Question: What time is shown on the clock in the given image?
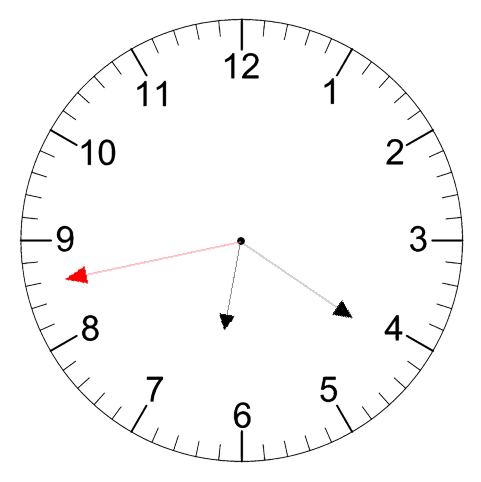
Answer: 06:20:43